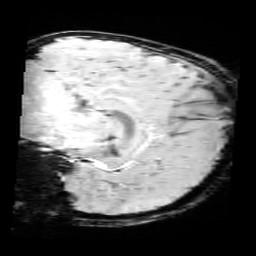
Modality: SWI
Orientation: sagittal
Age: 11
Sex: female
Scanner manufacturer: siemens
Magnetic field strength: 3 T
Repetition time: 0.027 s
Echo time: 0.02 s